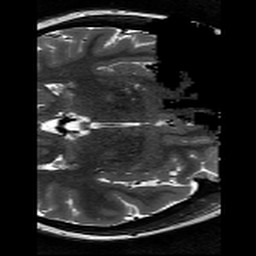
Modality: T2w
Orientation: axial